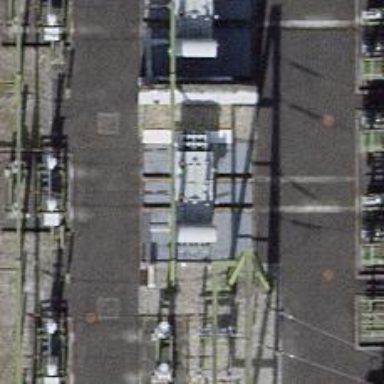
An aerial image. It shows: Transformer is shown.